Question: Using this <URL> I am able to press a button to add new canvases to the screen...
'''
var next = 4
function addCanvas() {
// create a new canvas element
var newCanvas = document.createElement("canvas");
newCanvas.id = "addedcanvases" + next; //added this to give each new canvas a unique id
next++;
newCanvas.width = canvasWidth;
newCanvas.height = canvasHeight;
// add a context for the new canvas to the contexts[] array
contexts.push(newCanvas.getContext("2d"));
// link the new canvas to its context in the contexts[] array
newCanvas.contextIndex = contexts.length;
// wire up the click handler
newCanvas.onclick = function (e) {
handleClick(e, this.contextIndex);
};
// wire up the mousemove handler
newCanvas.onmousemove = function (e) {
handleMousemove(e, this.contextIndex);
};
// add the new canvas to the page
document.body.appendChild(newCanvas);
}
'''
What is the best way to go about grouping / attaching a to the top of a canvas (as shown in the image below) so that whenever a new canvas is created in <URL> an image is automatically created with it that is grouped / attached to the top of the new canvas.
This is so that where-ever a new canvas is dynamically created on the page an image is put above that canvas?

There may be an obvious way to do this that I am overlooking? but googling has not thrown up much as all 'image' and 'canvas' searches inevitably relate to actually adding an image to the canvas - which is not what I want to do in this instance.
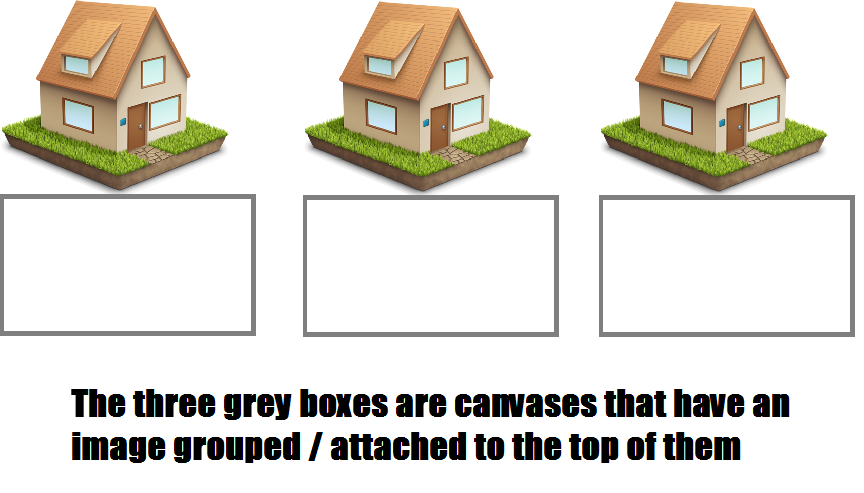
Answer: Here's taking @KaliedaRik's answer and creating your groups using javascript:
<URL>
The code to create a new group could be something like this:
'''
function newGroup(){
// create a new wrapper div
var div=document.createElement("div");
div.className="wrapper";
// create an img and a canvas element
var img=document.createElement("img");
var br=document.createElement("br");
img.style.width="50px";
img.src="houseicon.png";
var canvas=document.createElement("canvas");
canvas.width=300;
canvas.height=55;
// add the img and canvas elements to the wrapper div
div.appendChild(img);
div.appendChild(br);
div.appendChild(canvas);
// add the wrapper div with its contained img + canvas to the page
document.body.appendChild(div);
}
'''